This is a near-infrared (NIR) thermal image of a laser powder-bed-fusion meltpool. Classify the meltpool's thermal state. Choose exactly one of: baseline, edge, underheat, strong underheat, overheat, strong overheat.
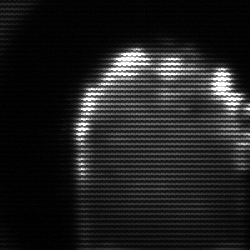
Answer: baseline